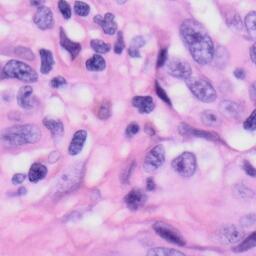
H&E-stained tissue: Skin